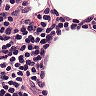
Metastatic tissue present: no